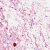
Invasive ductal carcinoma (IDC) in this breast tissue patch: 0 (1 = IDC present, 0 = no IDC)